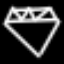
Label: diamond